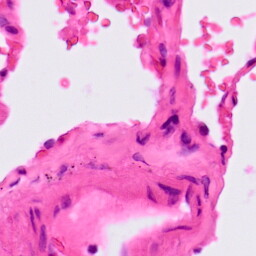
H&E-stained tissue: Lung